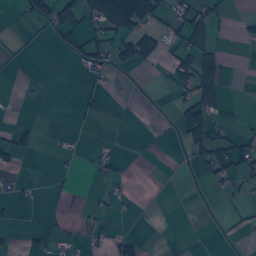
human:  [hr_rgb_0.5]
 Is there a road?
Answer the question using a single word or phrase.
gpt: yes

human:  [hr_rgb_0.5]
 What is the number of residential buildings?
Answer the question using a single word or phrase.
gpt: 231

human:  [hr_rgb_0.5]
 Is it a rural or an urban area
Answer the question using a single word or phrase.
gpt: rural

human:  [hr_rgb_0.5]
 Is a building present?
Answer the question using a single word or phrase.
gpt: yes

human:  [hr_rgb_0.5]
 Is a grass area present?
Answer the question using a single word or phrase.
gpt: yes

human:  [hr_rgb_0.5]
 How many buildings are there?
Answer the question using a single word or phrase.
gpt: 233

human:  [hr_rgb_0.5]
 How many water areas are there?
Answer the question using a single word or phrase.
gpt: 10

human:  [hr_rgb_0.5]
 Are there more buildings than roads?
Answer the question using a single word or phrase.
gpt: yes

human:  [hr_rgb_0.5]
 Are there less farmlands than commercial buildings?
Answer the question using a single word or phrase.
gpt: no

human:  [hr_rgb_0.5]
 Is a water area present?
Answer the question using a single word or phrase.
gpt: yes

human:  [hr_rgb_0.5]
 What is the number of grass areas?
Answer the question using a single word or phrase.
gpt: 106

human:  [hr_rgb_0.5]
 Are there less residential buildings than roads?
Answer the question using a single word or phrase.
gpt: no

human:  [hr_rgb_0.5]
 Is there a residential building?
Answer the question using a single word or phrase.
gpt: yes

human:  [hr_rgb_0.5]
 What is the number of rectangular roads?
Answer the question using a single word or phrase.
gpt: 81

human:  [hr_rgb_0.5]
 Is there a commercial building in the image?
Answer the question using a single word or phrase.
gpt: yes

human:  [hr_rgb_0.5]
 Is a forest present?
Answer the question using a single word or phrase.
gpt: yes

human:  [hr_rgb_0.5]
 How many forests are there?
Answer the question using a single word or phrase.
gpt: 78

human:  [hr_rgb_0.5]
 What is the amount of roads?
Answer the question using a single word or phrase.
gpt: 91

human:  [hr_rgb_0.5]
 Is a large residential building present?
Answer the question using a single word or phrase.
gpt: no

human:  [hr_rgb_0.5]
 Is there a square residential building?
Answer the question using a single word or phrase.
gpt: yes

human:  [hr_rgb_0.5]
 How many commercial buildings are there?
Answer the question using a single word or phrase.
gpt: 1

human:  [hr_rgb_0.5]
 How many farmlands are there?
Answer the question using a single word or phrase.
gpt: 49

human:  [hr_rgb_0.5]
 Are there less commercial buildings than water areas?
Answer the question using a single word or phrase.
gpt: yes

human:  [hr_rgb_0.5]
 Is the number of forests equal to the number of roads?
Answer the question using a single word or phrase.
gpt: no

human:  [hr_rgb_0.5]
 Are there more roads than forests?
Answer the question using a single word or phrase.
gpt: yes

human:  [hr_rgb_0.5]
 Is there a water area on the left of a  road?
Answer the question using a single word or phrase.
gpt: yes

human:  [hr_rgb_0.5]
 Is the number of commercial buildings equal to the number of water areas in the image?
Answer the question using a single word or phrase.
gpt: no

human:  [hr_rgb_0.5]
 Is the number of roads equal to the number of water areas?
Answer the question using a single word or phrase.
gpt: no

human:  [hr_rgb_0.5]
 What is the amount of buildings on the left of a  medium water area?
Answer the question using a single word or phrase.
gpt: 0

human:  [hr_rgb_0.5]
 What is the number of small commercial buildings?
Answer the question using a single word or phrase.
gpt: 1

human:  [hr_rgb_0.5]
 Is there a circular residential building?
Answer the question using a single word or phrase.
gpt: yes

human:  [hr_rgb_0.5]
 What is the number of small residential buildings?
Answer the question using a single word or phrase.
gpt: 223

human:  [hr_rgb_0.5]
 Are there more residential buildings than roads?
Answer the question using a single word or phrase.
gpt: yes

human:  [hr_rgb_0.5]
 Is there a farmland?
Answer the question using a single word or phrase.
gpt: yes

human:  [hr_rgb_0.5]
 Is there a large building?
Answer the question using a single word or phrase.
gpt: no

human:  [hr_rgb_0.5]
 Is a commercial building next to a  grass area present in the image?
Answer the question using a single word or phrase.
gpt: yes

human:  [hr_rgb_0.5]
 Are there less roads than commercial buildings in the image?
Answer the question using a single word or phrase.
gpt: no

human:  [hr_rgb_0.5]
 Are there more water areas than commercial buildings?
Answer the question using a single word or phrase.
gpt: yes

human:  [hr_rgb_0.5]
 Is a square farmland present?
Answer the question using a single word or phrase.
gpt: no

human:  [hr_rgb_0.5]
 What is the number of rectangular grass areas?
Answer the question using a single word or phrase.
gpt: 8

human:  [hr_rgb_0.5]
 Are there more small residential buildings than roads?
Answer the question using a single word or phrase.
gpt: yes

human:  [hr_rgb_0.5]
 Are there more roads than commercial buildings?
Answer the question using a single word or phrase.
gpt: yes

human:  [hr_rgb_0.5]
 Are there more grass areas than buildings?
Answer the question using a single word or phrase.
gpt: no

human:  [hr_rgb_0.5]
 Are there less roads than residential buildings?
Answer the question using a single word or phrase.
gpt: yes

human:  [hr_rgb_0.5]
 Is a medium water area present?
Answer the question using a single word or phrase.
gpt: no

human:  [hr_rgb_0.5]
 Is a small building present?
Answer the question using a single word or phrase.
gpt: yes

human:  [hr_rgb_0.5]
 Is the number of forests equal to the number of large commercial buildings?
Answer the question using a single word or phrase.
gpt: no

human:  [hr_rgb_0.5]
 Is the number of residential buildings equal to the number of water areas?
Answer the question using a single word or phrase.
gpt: no

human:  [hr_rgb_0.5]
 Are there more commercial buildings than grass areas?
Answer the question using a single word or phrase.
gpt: no

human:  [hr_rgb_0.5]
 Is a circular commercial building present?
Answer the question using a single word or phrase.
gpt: yes

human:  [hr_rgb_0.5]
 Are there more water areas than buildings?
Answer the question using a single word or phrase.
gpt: no

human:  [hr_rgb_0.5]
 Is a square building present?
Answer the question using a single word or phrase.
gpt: yes

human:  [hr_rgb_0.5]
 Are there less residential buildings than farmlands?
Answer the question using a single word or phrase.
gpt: no

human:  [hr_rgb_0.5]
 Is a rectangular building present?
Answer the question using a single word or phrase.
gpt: yes

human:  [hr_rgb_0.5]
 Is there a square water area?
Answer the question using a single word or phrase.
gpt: no

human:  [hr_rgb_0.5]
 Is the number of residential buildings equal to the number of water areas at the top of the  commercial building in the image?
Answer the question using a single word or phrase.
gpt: no

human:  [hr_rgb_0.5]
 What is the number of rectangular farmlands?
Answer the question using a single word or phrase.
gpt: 3

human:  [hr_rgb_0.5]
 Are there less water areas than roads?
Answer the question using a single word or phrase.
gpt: yes

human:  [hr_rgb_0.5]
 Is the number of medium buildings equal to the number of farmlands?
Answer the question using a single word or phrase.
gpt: no

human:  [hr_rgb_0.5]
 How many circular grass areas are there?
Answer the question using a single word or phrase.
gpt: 0

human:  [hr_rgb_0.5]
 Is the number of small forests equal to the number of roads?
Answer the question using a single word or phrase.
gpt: no

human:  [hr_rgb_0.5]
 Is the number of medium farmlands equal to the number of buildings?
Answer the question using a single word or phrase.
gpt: no

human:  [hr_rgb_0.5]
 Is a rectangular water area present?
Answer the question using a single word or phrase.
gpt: yes

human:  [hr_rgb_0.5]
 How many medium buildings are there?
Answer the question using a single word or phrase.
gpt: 8